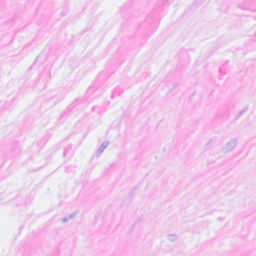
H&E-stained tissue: Breast